Question: I am creating an android application that needs to keep the device awake (will not lock) like this:

please help me to add the "Screen light lock" in my settings activity. (in java, adt bundle eclipse)
Sorry for my poor English.
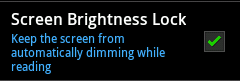
Answer: in your manifest :
'''
<uses-permission android:name="android.permission.WAKE_LOCK" />
'''
in your activity :
'''
PowerManager pm = (PowerManager) getSystemService(Context.POWER_SERVICE);
wakeLock = pm.wakeLock(PowerManager.SCREEN_DIM_WAKE_LOCK |
PowerManager.ON_AFTER_RELEASE, "My Tag");
wakeLock.acquire();
'''